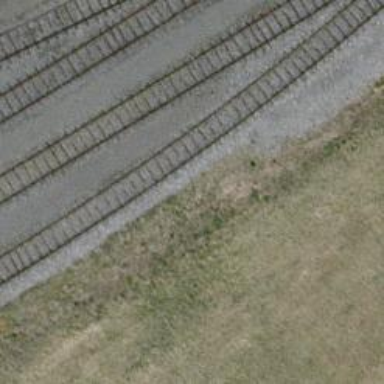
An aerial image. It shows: Single-track spur railway line.